Interaction volume radius: 5 \u00c5
Interaction volume height: 10 \u00c5
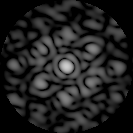
Disorder parameter: 0.6738